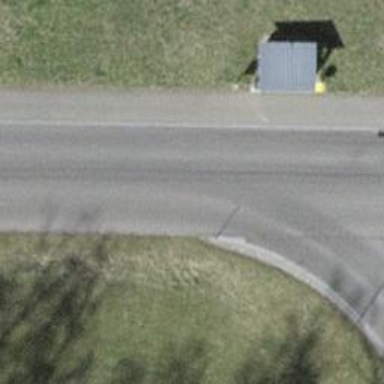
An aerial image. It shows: Public transport stop position.